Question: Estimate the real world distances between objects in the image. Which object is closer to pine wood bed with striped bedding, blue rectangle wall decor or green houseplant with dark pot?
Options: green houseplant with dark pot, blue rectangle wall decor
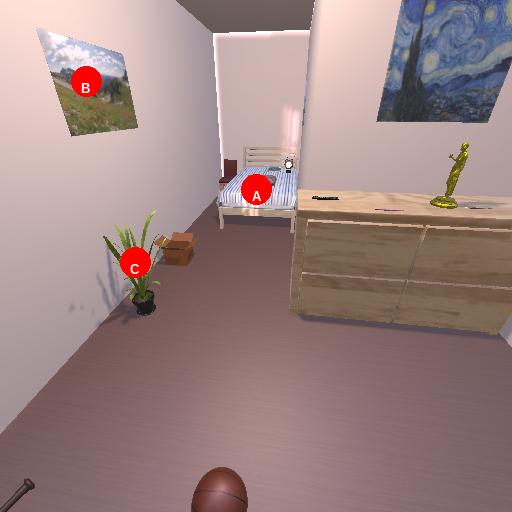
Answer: green houseplant with dark pot